Field crop: maize
Growth stage: 2
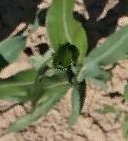
Species: maize